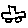
Label: car